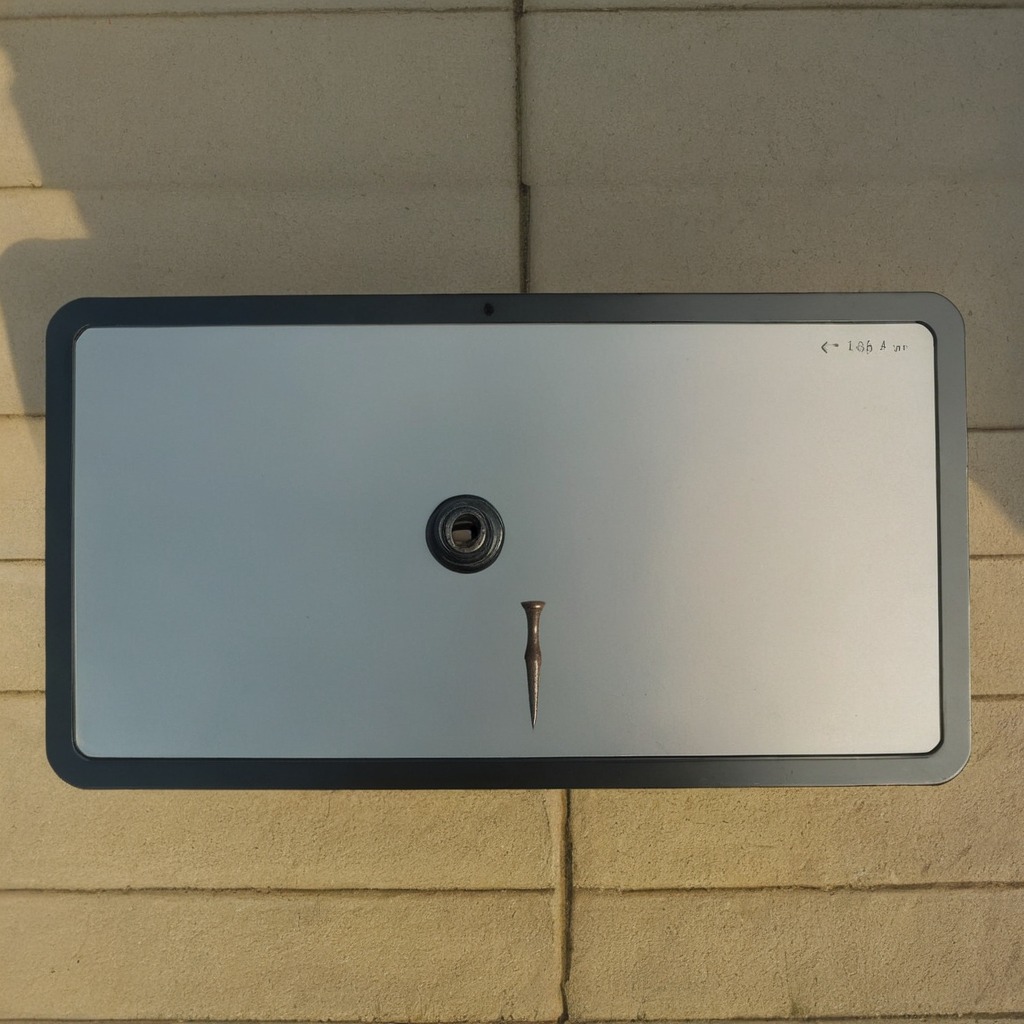
A iron nail is lying on a clean utility table in a temporary outdoor tool station.